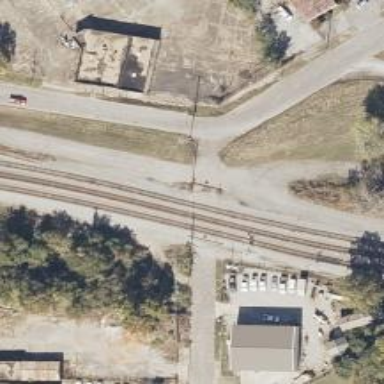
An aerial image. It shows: Railway level crossing.